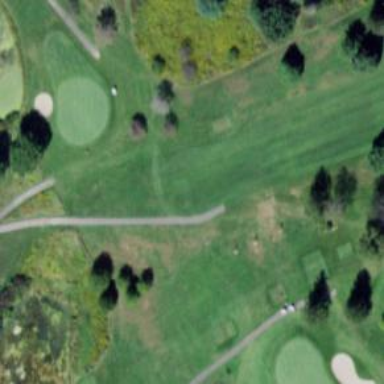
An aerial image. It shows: Golf tee.